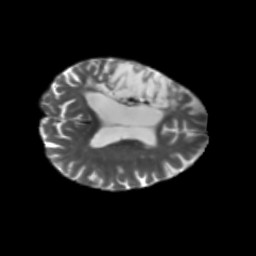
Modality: T2w
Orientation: axial
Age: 66
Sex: female
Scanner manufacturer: siemens
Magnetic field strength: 3 T
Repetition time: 5.47 s
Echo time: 0.0854 s